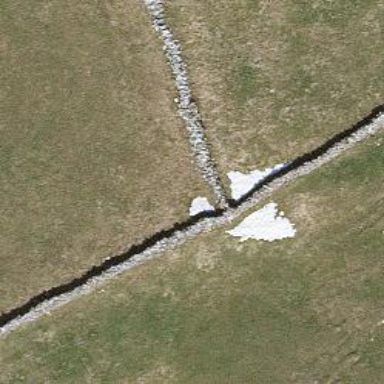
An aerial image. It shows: Dry stone wall barrier.